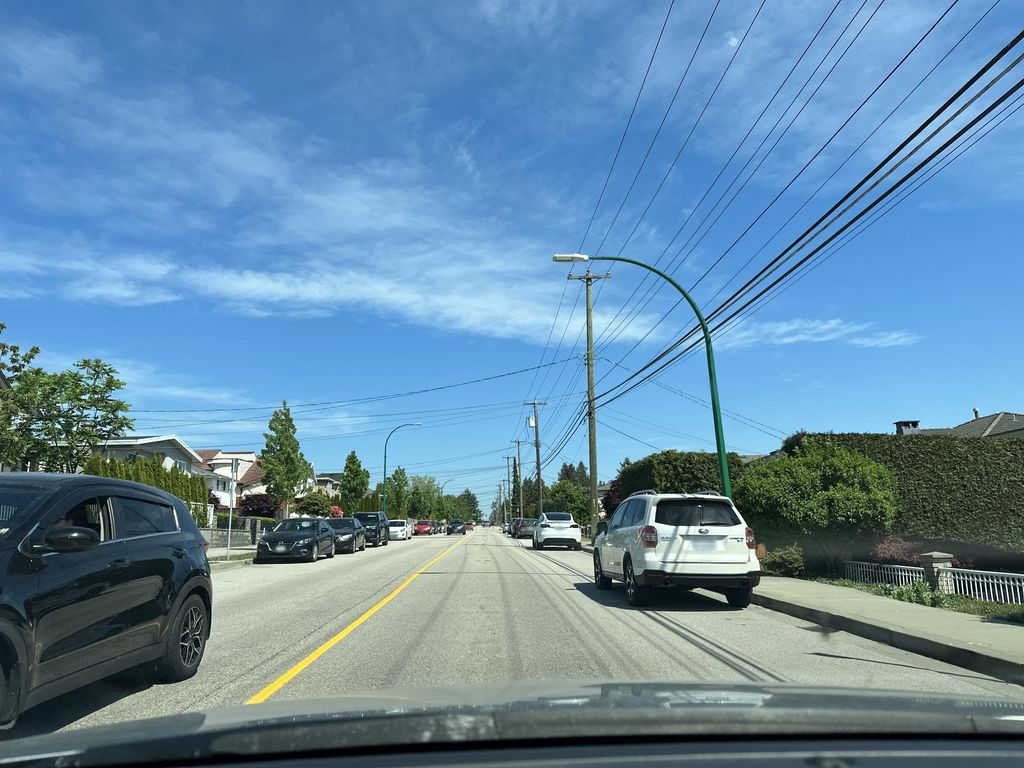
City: vancouver